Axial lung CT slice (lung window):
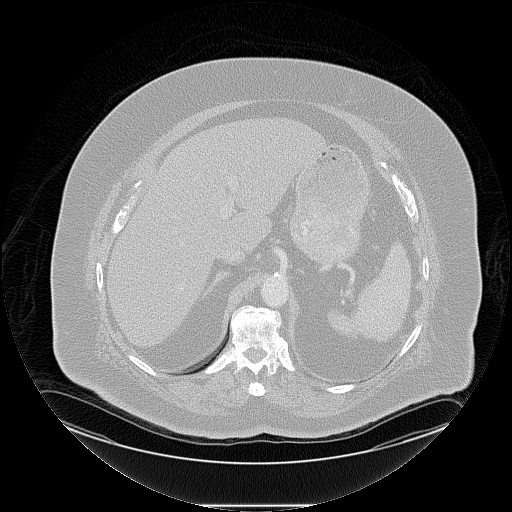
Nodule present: no